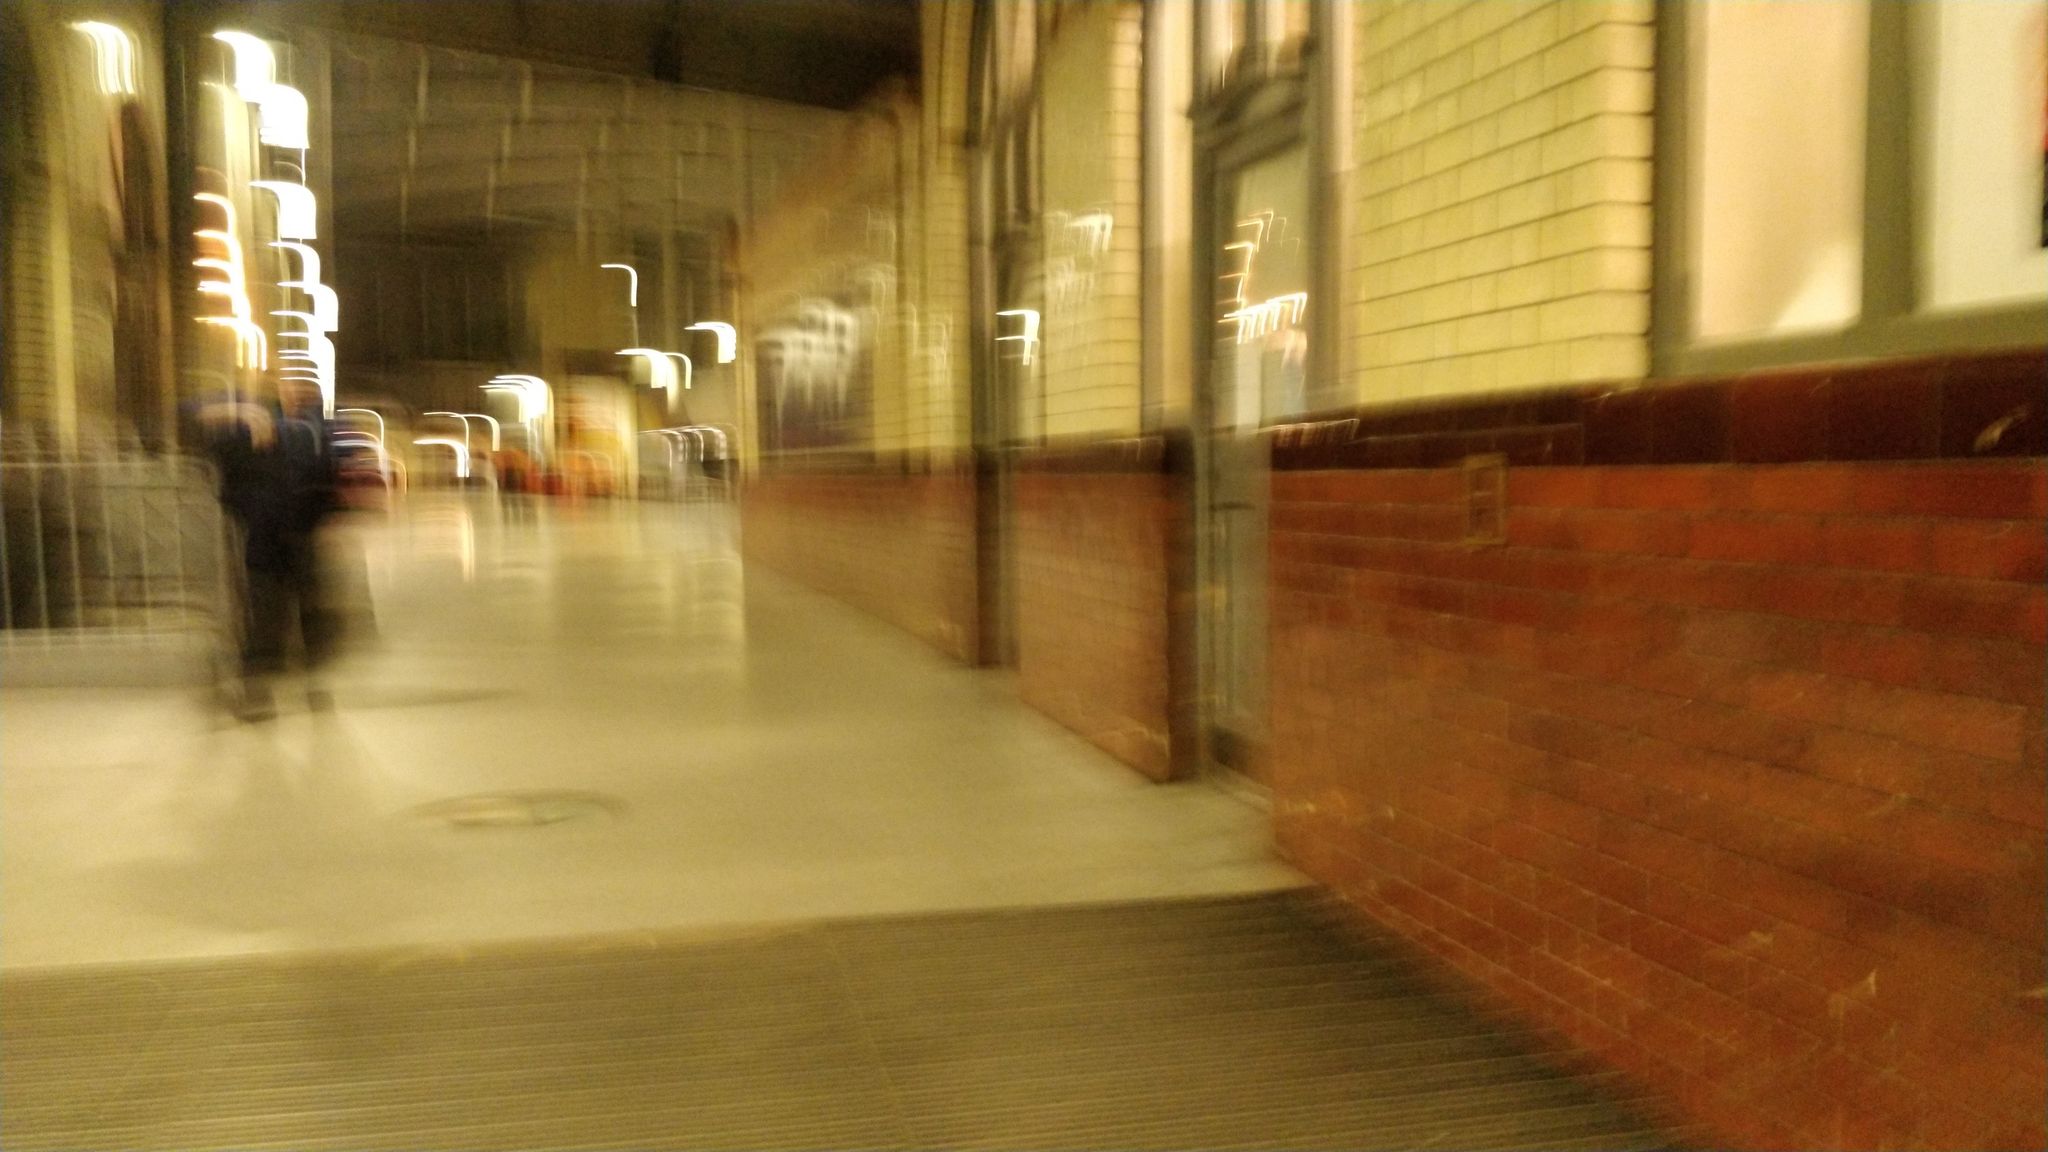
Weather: clear
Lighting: night
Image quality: slightly poor
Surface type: walking surface
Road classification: pedestrian, service, cycleway
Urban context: urban centre
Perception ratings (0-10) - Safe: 4.89, Lively: 3.98, Beautiful: 7.57, Boring: 5.31, Depressing: 5.03, Wealthy: 3.36